Field crop: tomato
Growth stage: 2
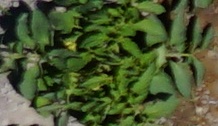
Species: tomato